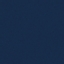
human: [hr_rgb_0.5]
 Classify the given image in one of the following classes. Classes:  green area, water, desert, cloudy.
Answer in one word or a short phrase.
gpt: water